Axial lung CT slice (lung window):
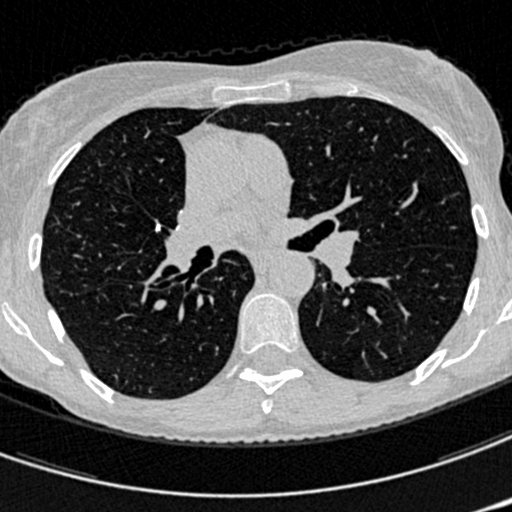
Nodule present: no